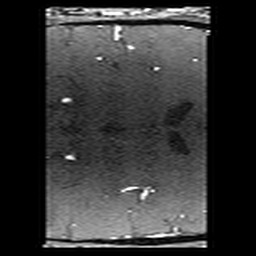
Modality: angio
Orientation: coronal
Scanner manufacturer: philips
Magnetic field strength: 7 T
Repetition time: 0.024 s
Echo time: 0.00384 s